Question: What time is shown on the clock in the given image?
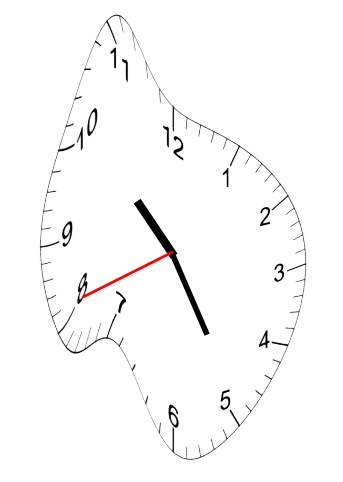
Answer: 10:24:41